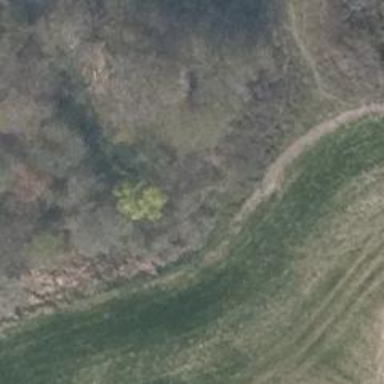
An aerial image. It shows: Landscape with heath vegetation.